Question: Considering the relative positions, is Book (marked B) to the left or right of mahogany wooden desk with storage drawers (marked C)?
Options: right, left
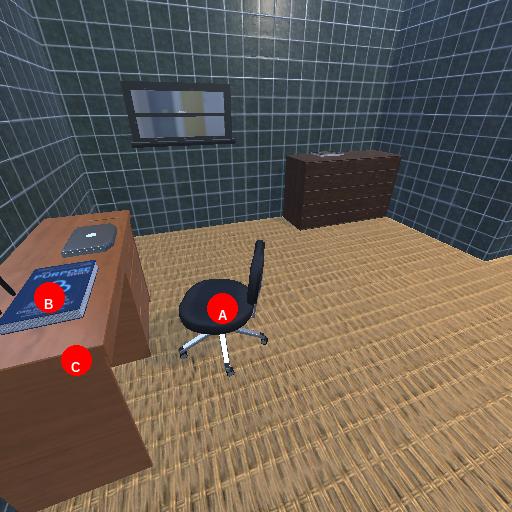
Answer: right